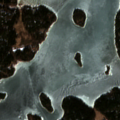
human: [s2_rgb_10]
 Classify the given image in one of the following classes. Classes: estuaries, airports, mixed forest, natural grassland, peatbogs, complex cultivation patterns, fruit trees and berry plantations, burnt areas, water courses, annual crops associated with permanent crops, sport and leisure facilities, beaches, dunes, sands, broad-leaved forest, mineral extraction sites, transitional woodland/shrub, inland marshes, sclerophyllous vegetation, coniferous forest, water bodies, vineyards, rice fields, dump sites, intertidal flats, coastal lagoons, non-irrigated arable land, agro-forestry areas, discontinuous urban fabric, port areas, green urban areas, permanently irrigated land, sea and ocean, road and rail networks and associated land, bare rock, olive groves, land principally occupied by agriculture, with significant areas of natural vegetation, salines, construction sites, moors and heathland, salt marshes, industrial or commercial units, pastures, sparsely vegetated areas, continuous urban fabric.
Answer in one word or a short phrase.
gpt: coniferous forest, sea and ocean